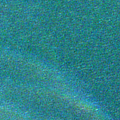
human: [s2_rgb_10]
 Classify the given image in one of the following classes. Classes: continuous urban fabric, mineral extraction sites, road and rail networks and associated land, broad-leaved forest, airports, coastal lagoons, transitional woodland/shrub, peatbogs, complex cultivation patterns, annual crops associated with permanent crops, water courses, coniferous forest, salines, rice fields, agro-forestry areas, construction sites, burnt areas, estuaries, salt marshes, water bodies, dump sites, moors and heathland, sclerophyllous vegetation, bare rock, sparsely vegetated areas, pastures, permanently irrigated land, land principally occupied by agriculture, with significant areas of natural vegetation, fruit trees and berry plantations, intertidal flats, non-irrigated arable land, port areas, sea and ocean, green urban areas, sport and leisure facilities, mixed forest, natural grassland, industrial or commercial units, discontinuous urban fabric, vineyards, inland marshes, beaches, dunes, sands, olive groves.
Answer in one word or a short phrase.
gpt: sea and ocean